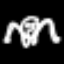
Label: frog